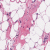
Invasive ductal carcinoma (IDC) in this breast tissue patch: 0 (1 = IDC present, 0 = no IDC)